Aerial crown-view tile of a tropical tree (Barro Colorado Island, Panama), acquired 20241112:
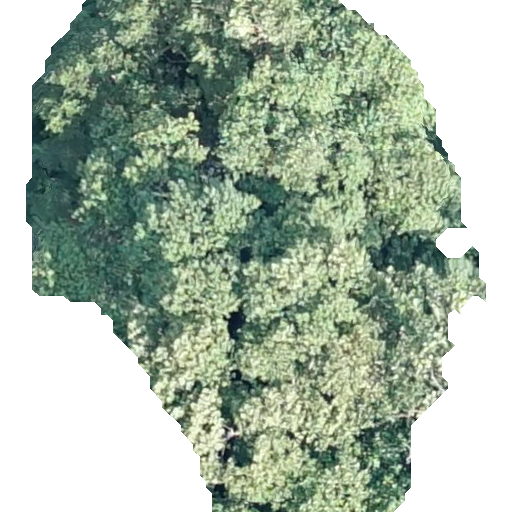
Species: Hieronyma alchorneoides
GBIF accepted scientific name: Hieronyma alchorneoides
Crown area: 317.433 m²